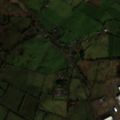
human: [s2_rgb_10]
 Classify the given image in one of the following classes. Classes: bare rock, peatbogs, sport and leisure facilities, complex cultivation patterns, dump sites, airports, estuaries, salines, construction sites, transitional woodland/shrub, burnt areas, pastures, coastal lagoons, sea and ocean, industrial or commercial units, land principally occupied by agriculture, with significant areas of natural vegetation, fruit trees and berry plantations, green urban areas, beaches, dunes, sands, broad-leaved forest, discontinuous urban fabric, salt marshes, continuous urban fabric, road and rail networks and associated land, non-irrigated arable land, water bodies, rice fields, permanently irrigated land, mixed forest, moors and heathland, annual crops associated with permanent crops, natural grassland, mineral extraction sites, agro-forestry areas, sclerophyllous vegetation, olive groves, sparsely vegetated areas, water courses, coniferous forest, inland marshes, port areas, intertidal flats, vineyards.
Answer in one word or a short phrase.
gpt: discontinuous urban fabric, pastures, transitional woodland/shrub